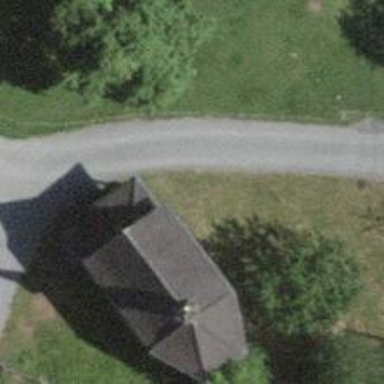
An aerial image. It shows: Chapel that serves as place of worship.